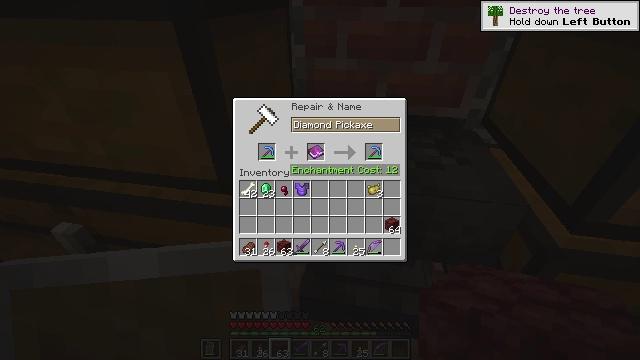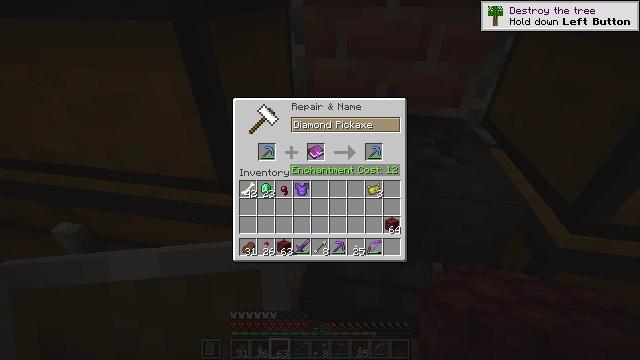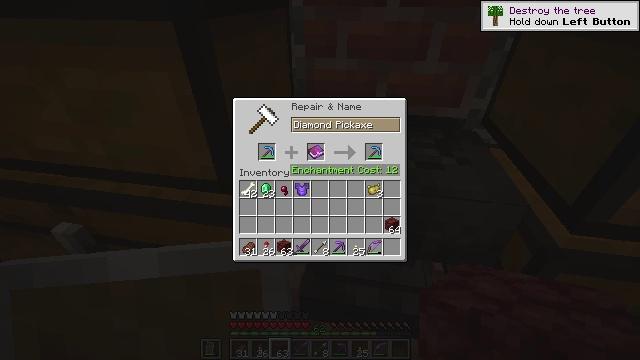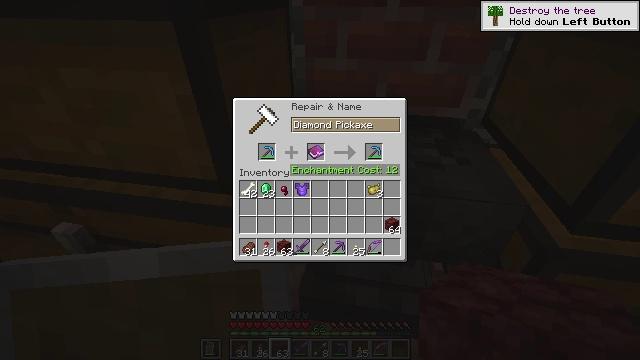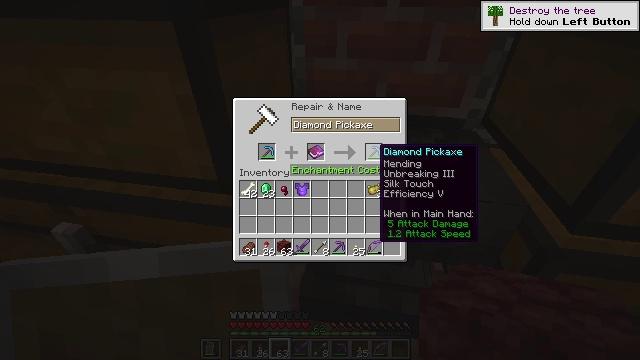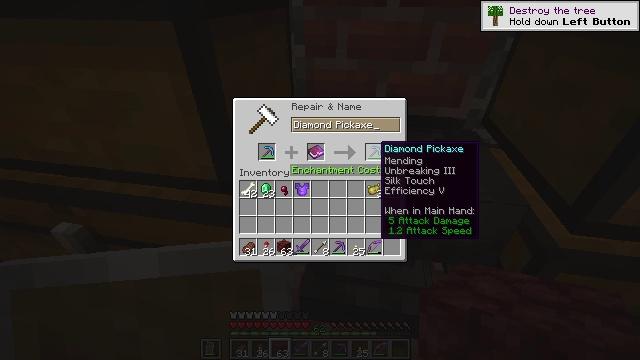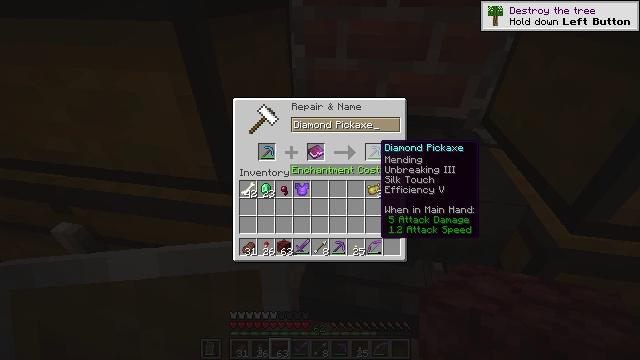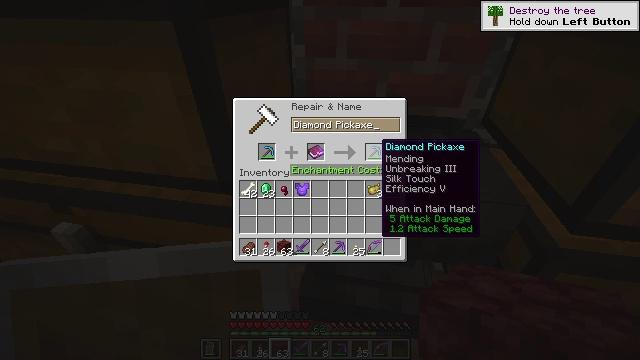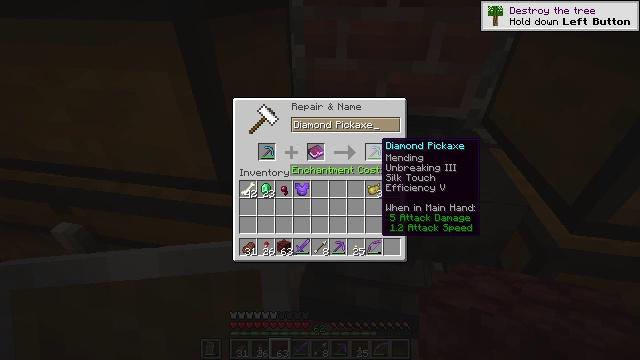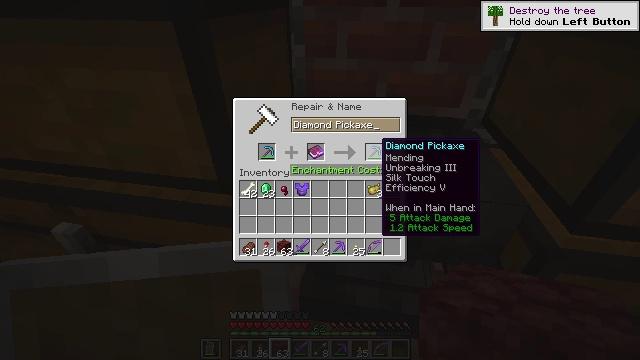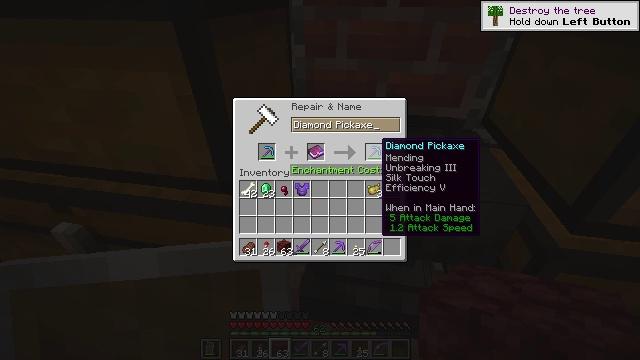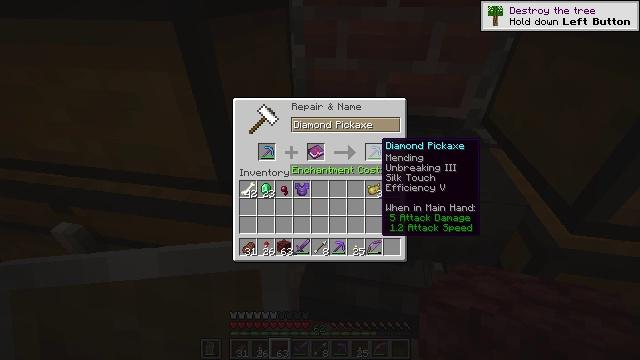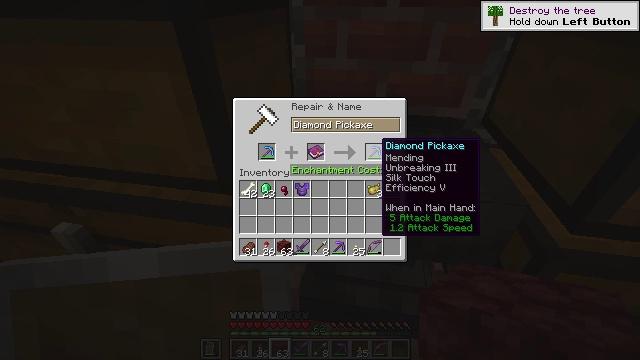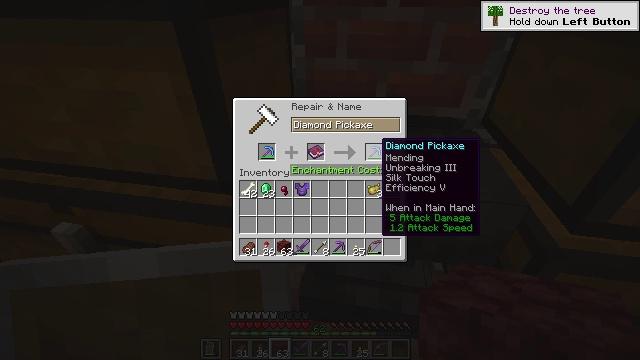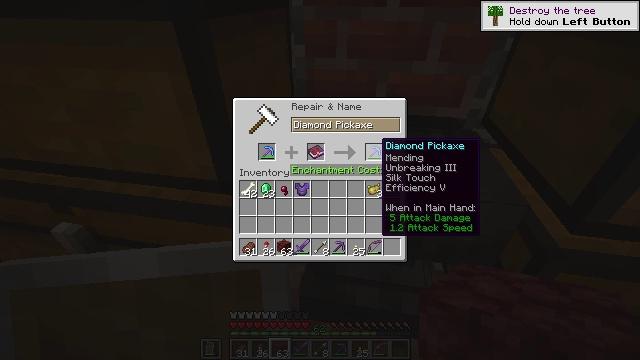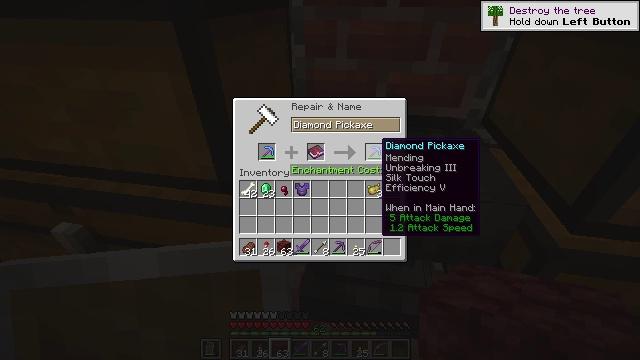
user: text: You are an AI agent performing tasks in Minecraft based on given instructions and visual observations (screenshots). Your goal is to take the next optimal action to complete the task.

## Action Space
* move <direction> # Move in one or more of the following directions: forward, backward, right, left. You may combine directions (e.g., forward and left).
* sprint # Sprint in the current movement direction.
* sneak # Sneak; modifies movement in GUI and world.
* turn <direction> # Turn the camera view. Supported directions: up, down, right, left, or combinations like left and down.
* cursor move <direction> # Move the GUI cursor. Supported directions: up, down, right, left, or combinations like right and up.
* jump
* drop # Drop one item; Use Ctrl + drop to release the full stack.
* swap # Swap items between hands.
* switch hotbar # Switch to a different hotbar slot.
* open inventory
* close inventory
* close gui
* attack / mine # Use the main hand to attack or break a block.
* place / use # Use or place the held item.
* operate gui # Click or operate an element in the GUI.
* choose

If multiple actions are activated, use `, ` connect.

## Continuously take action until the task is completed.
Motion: motion action
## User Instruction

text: Combine slimeballs in the crafting grid to make a slime block.
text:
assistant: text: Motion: no_op
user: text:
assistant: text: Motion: no_op
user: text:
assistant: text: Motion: no_op
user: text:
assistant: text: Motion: no_op
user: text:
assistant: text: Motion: no_op
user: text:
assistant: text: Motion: no_op
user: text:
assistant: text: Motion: no_op
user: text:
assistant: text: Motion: no_op
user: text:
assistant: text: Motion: no_op
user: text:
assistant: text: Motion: no_op
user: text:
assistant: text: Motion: no_op
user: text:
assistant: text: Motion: no_op
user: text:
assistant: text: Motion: no_op
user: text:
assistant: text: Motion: no_op
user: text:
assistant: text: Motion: no_op
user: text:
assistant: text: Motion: no_op
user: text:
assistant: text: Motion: attack / mine
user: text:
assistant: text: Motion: attack / mine
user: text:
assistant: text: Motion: attack / mine
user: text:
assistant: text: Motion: turn down
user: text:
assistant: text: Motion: turn down
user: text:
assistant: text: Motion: turn down
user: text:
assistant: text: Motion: turn down
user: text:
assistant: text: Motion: no_op
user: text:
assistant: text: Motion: no_op
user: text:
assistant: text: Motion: turn down
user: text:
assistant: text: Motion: no_op
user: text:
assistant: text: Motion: no_op
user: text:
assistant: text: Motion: no_op
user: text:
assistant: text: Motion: no_op